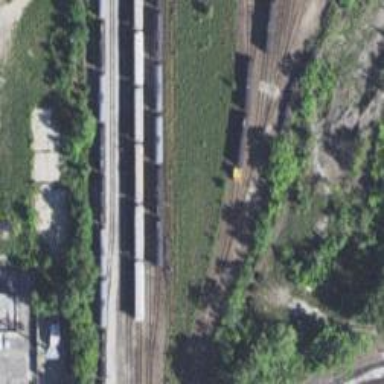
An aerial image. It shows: Abandoned spur railway.